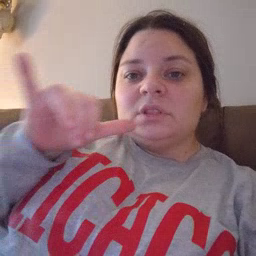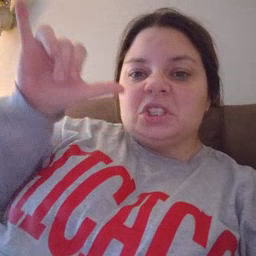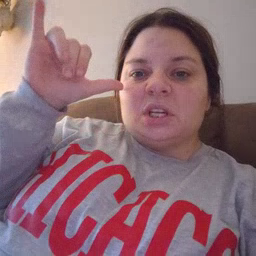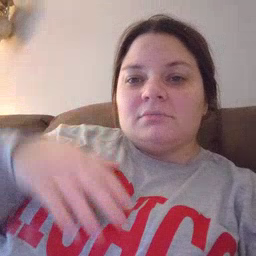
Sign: yesterday